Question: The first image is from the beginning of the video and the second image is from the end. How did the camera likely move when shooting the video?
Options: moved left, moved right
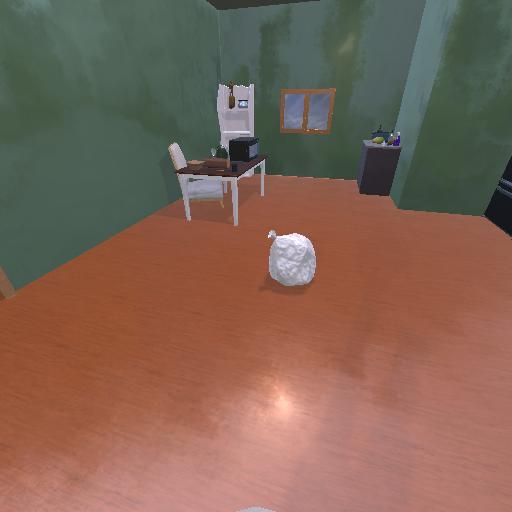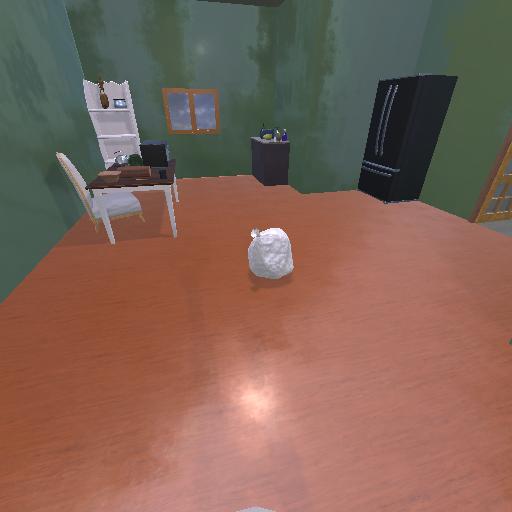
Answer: moved left